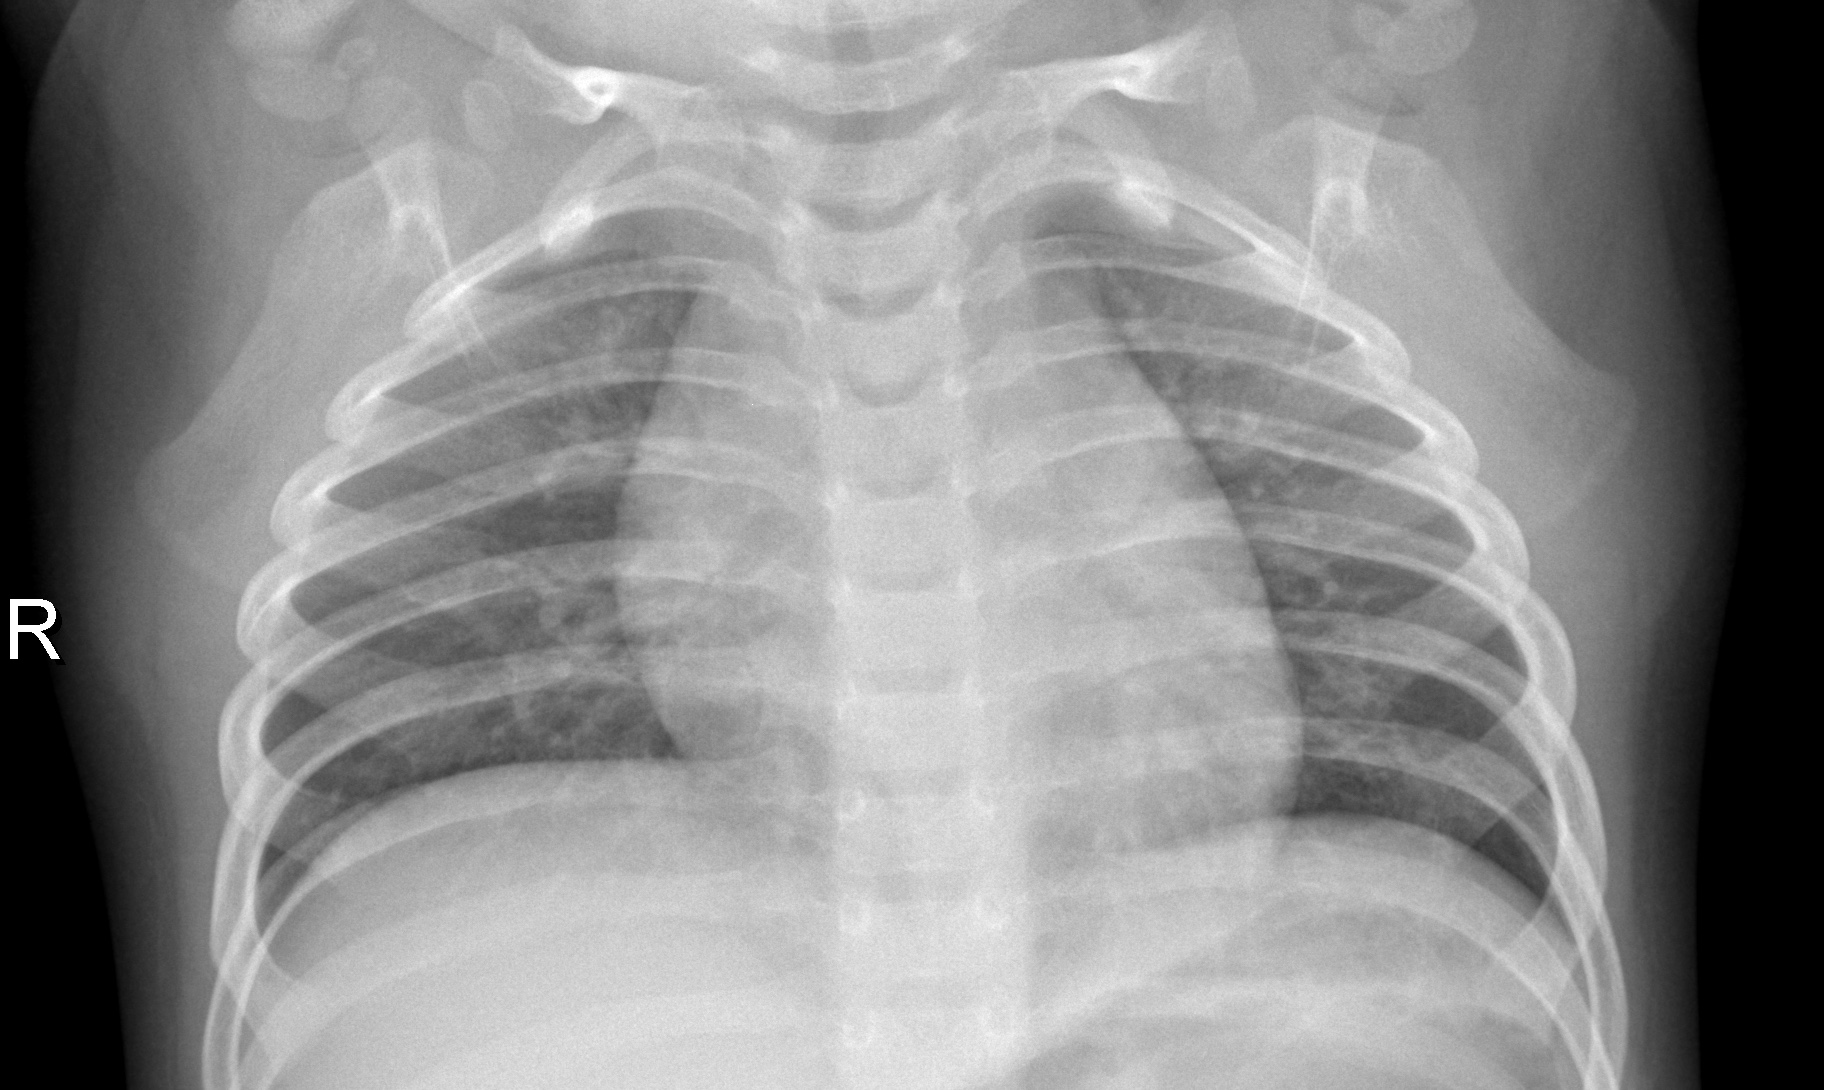
Diagnosis: NORMAL